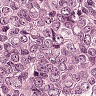
Metastatic tissue present: yes